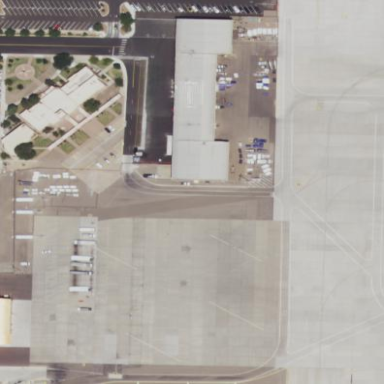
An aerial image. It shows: Apron at the airport.